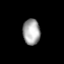
Tissue: lung
Cell type: Epithelial cells
Senescence score: 0.1165
Nuclear area (px): 439
Mean DAPI intensity: 166.344